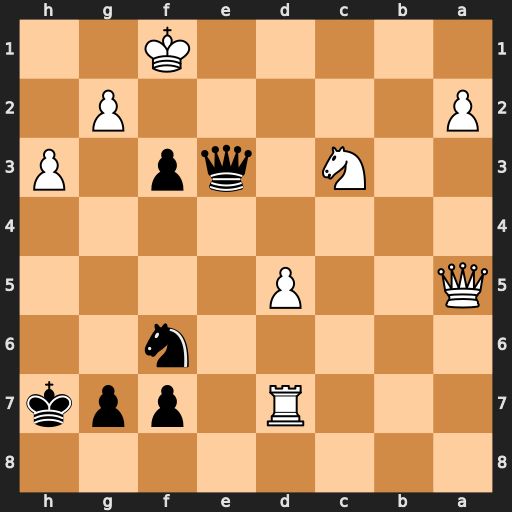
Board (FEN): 8/3R1ppk/5n2/Q2P4/8/2N1qp1P/P5P1/5K2
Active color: b
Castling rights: -
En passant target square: -
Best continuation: Ne4 Nxe4 Qe2+ Kg1 Qxg2#